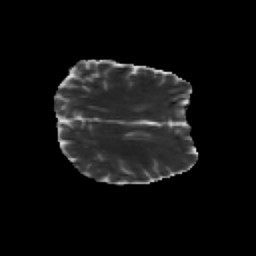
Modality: MD
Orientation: axial
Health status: healthy
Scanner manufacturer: siemens
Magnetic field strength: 3 T
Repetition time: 10 s
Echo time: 0.092 s